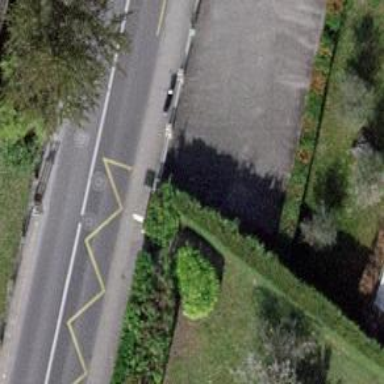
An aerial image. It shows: Sidewalk made of asphalt leading to platform for public transport.